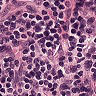
Metastatic tissue present: no